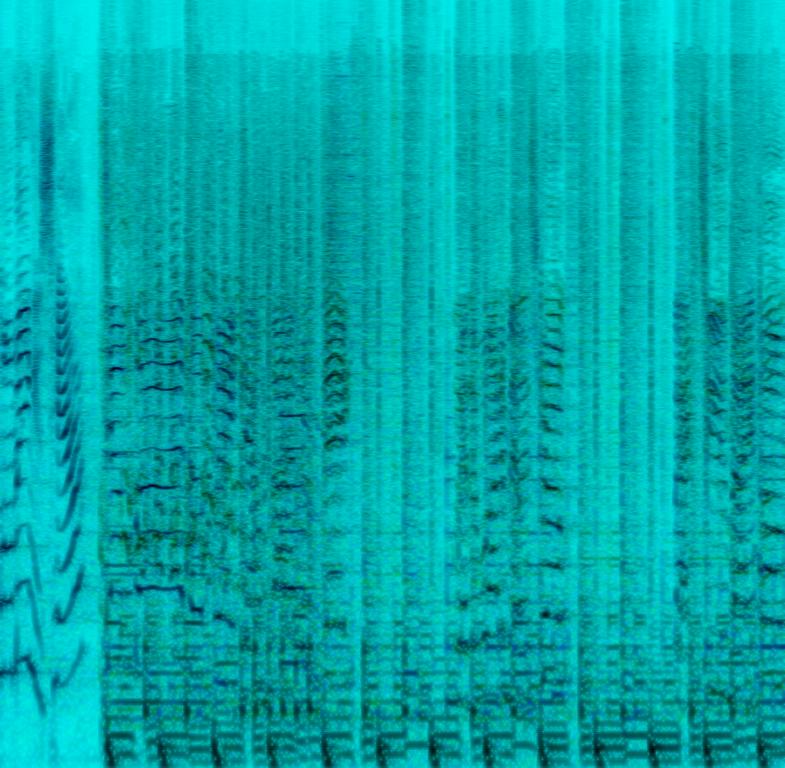
This children's song features the voices of children singing the  main melody. This is accompanied by percussion playing a simple beat. A keyboard plays the sounds of a marimba to give this song a reggae feel. The bass plays the root notes followed by a run at every chord change. This song has a happy mood. This song can be played in a children's animation movie.